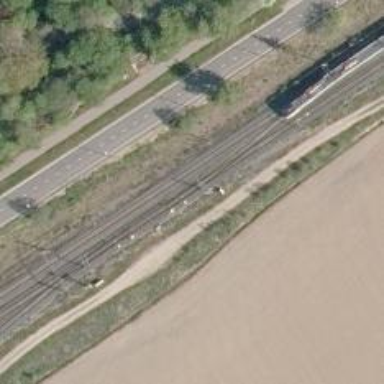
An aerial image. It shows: Railway track with continuous electrified contact line.